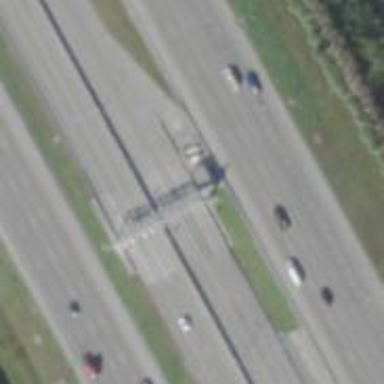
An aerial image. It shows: Toll gantry on the road.